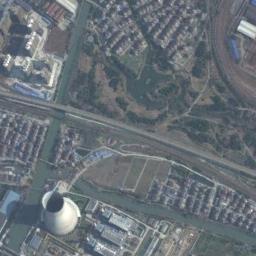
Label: thermal_power_station